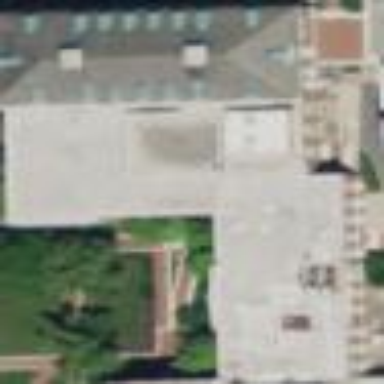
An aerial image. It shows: University building with gray slate roof.